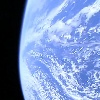
Label: cloud